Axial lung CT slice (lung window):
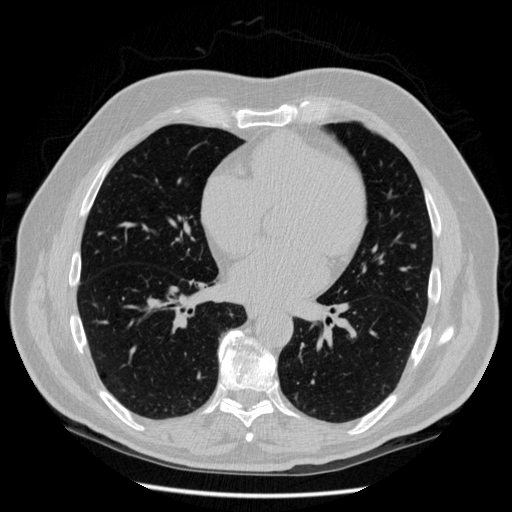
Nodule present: no